Interaction volume radius: 5 \u00c5
Interaction volume height: 15 \u00c5
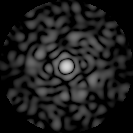
Disorder parameter: 0.8164